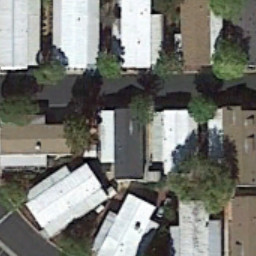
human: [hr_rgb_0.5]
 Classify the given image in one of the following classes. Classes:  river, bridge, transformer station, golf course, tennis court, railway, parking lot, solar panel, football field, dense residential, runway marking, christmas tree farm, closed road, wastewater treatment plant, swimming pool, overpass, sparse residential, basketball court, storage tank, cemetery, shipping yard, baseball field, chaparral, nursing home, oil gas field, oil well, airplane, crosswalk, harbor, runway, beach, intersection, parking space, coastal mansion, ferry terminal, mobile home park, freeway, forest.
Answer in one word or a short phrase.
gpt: mobile home park